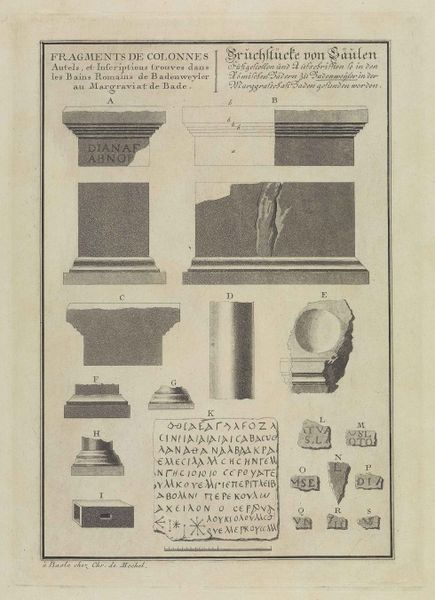
Titel: Badenweiler: Bruchstücke von Säulen aus den Römerbädern in Badenweiler
Künstler: Friedrich Wilhelm Gmelin
Standort: Karlsruhe
Institution: Staatliche Kunsthalle Karlsruhe
Schlagwörter: gemälde, himmel, meer, wasser, weiß, wolken, braun, grau, hell, marmor, profil, schwarz, skizze, säule, säulen, zeichnung, alt, architektur, rahmen, schale, sockel, stein, steine, figur, blatt, rund, schrift, papier, italien, studie, grafik, graphik, figuren, französisch, tafel, runde, detail, inschrift, deutsch, podest, steinmetz, schriftzeichen, ruine, buch, stücke, druck, druckgraphik, druckgrafik, schwarz weiß, radierung, stich, seite, text, buchstabe, buchstaben, beschriftung, entwurf, kunst, darstellung, schema, rom, kapitell, studien, fragment, fries, kaputt, gesims, antik, griechisch, griechenland, graben, plan, zeilen, basis, dorisch, dürer, postament, kladde, schaft, bau, funde, zerbrochen, abbildung, diana, rillen, beschreibung, details, dokument, römisch, bauen, legende, kapitel, monument, ägypten, scherben, riss, traktat, aufriss, maßstab, zeichung, faszien, teil, basen, säulenordnung, defekt, latein, ordnung, archäologie, fragmente, teile, spolien, anleitung, dokumentation, elemente, vorstudie, bruch, kuhle, splitter, keil, rune, base, höhlung, lexikon, lehrbuch, bruchstück, eingeritzt, kapput, hieroglyphen, hyroglyphen, keilschrift, bildtafel, fundstücke, runen, diane, lehrtafel, archeologie, bruchstücke, sockeln, zuordnung, b, a, scchrift, saule, c, kapputt, colonna, artefakte, dianae, colonne, farben sonne, skladde, erbauen, framente, zeichnune, bruchteile, colonnes, säuleschrift, abbildungstafel, spoluen, bruchstücke von säulen, dianas, römische buchstaben